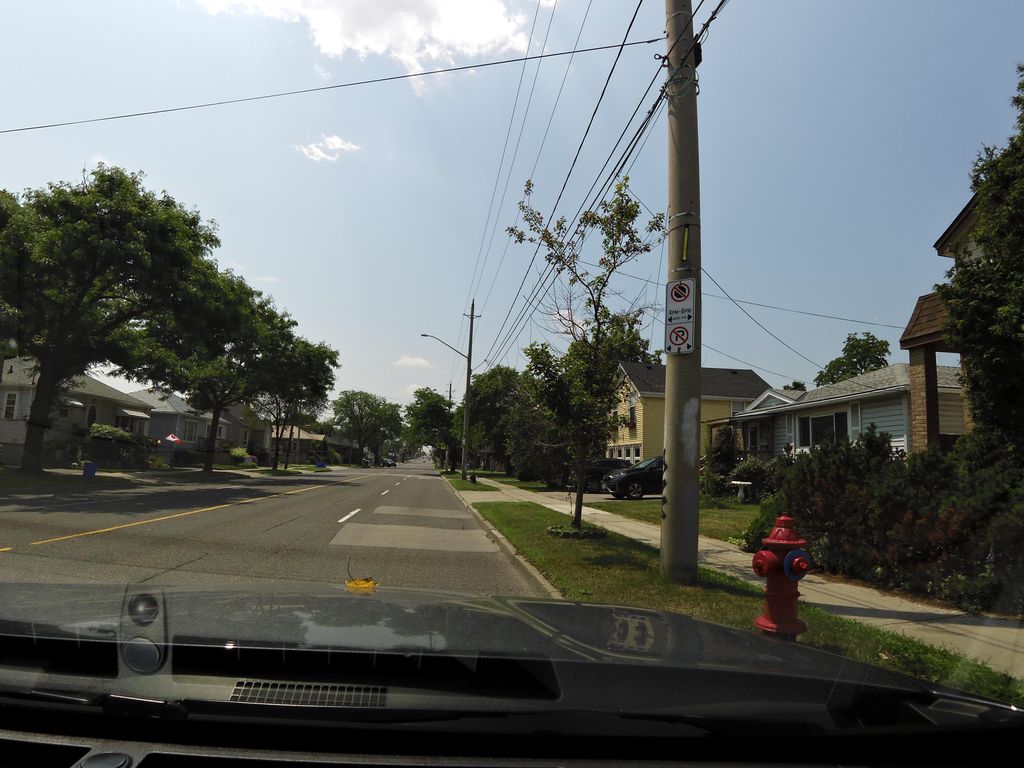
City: hamilton